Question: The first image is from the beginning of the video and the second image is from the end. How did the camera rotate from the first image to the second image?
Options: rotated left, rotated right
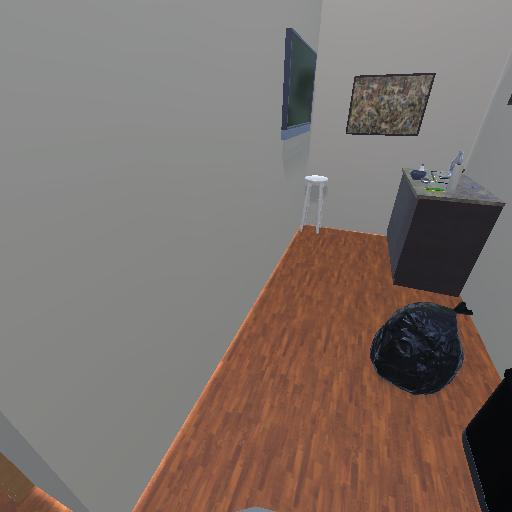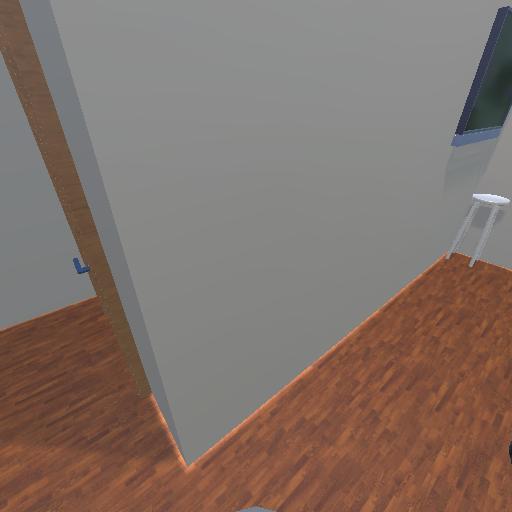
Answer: rotated left